Field crop: maize
Growth stage: 2
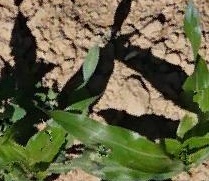
Species: maize